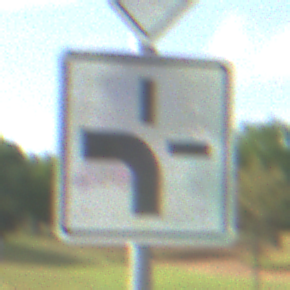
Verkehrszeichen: VerlaufVorfahrtsstrasse1
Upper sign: Vorfahrtsstrasse
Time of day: MorningAfternoon
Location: Outdoor (Nature)
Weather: PartlyCloudy
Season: NotSpecified
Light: Natural